【题型】填空题　【知识点】解析几何　【难度】easy
已知等边三角形的一个顶点位于原点，另外两个顶点在抛物线 $y^2 = \sqrt{3}x$ 上，则这个等边三角形的边长为$\underline{\quad\quad}$。
【解答】
\textbf{【答案】} $6$

\textbf{【分析】} 设等边三角形边长为 $a$，根据抛物线的对称性以及等边三角形的对称性，表示出顶点 $A$ 的坐标，代入抛物线方程，即可求得答案。

\textbf{【详解】} 由题意可知等边三角形的一个顶点位于原点，另外两个顶点在抛物线 $y^2 = \sqrt{3}x$ 上，则另两个顶点关于 $x$ 轴对称，不妨设如图：

设等边三角形边长为 $a$，则 $A$ 点横坐标为 $a \times \cos30^\circ = \frac{\sqrt{3}}{2}a$，
则 $A\left(\frac{\sqrt{3}}{2}a, \frac{1}{2}a\right)$，代入 $y^2 = \sqrt{3}x$ 得 $\left(\frac{1}{2}a\right)^2 = \sqrt{3} \times \frac{\sqrt{3}}{2}a$，
解得 $a = 6$（$a = 0$ 舍），
故等边三角形的边长为 $6$。

故答案为：$6$。
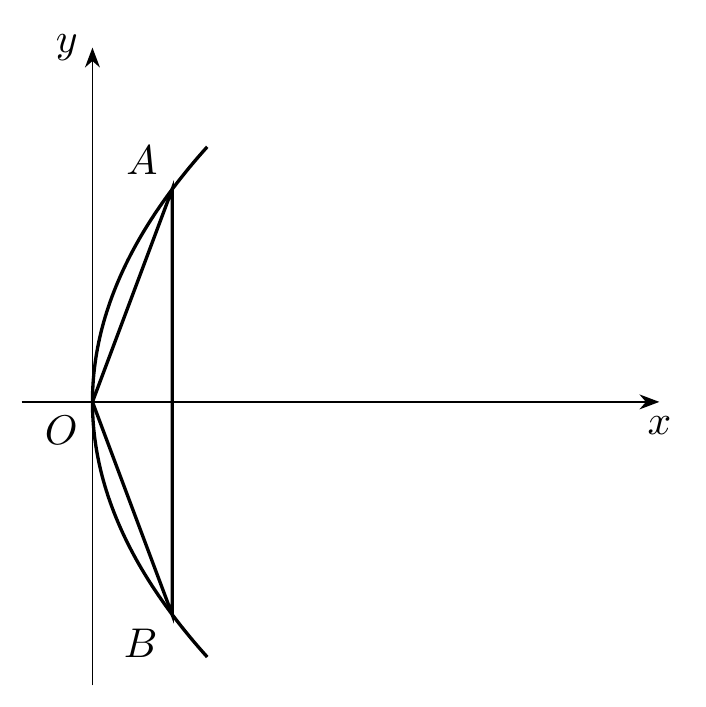